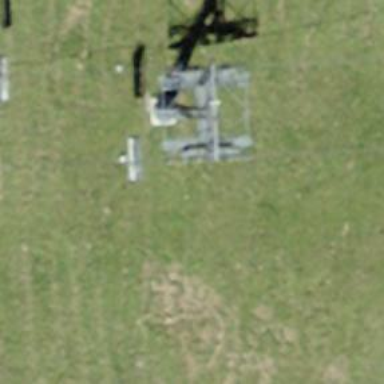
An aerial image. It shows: Pylon used for aerialway.